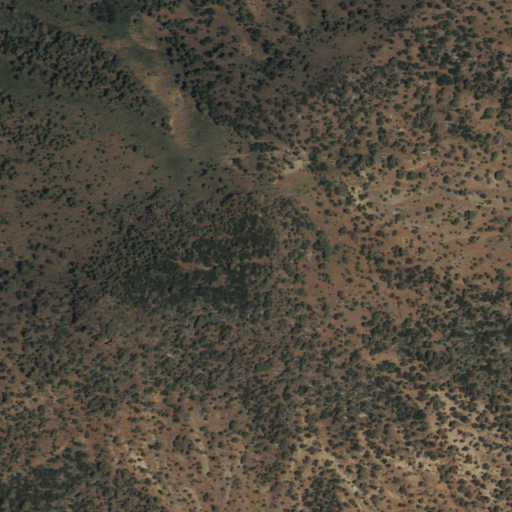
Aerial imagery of mountain in Nevada named Willow Tub Peak containing evergreen forest and shrub